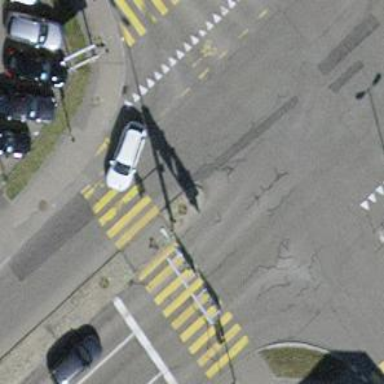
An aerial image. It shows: Primary road with asphalt surface.